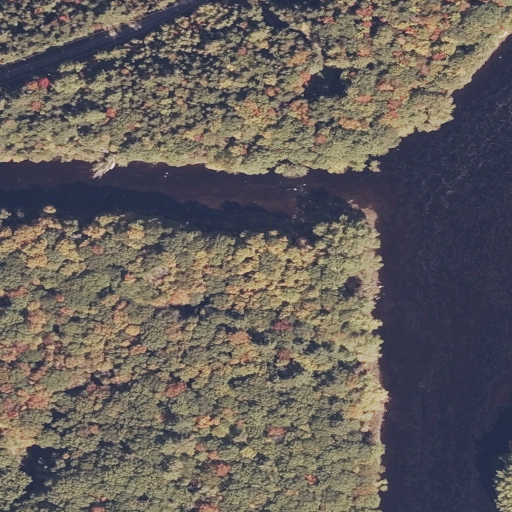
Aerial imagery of island in Maine named Tomar Island containing deciduous forest, open water, evergreen forest, herbaceous wetlands, open development, woody wetlands, low intensity development, and mixed forest